Field crop: maize
Growth stage: 1
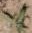
Species: atriplex